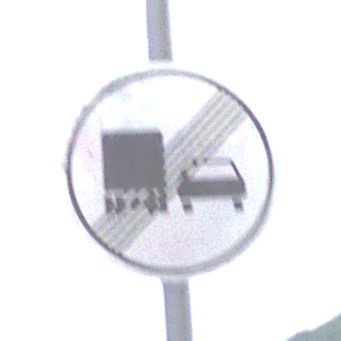
Verkehrszeichen: EndeUeberholverbotKraftfahrzeuge
Umgebung: Outdoor, RoadRail
Tageszeit: Midday
Wetter: PartlyCloudy
Licht: Natural
Jahreszeit: NotSpecified
Kontrast: LowContrast